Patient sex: F
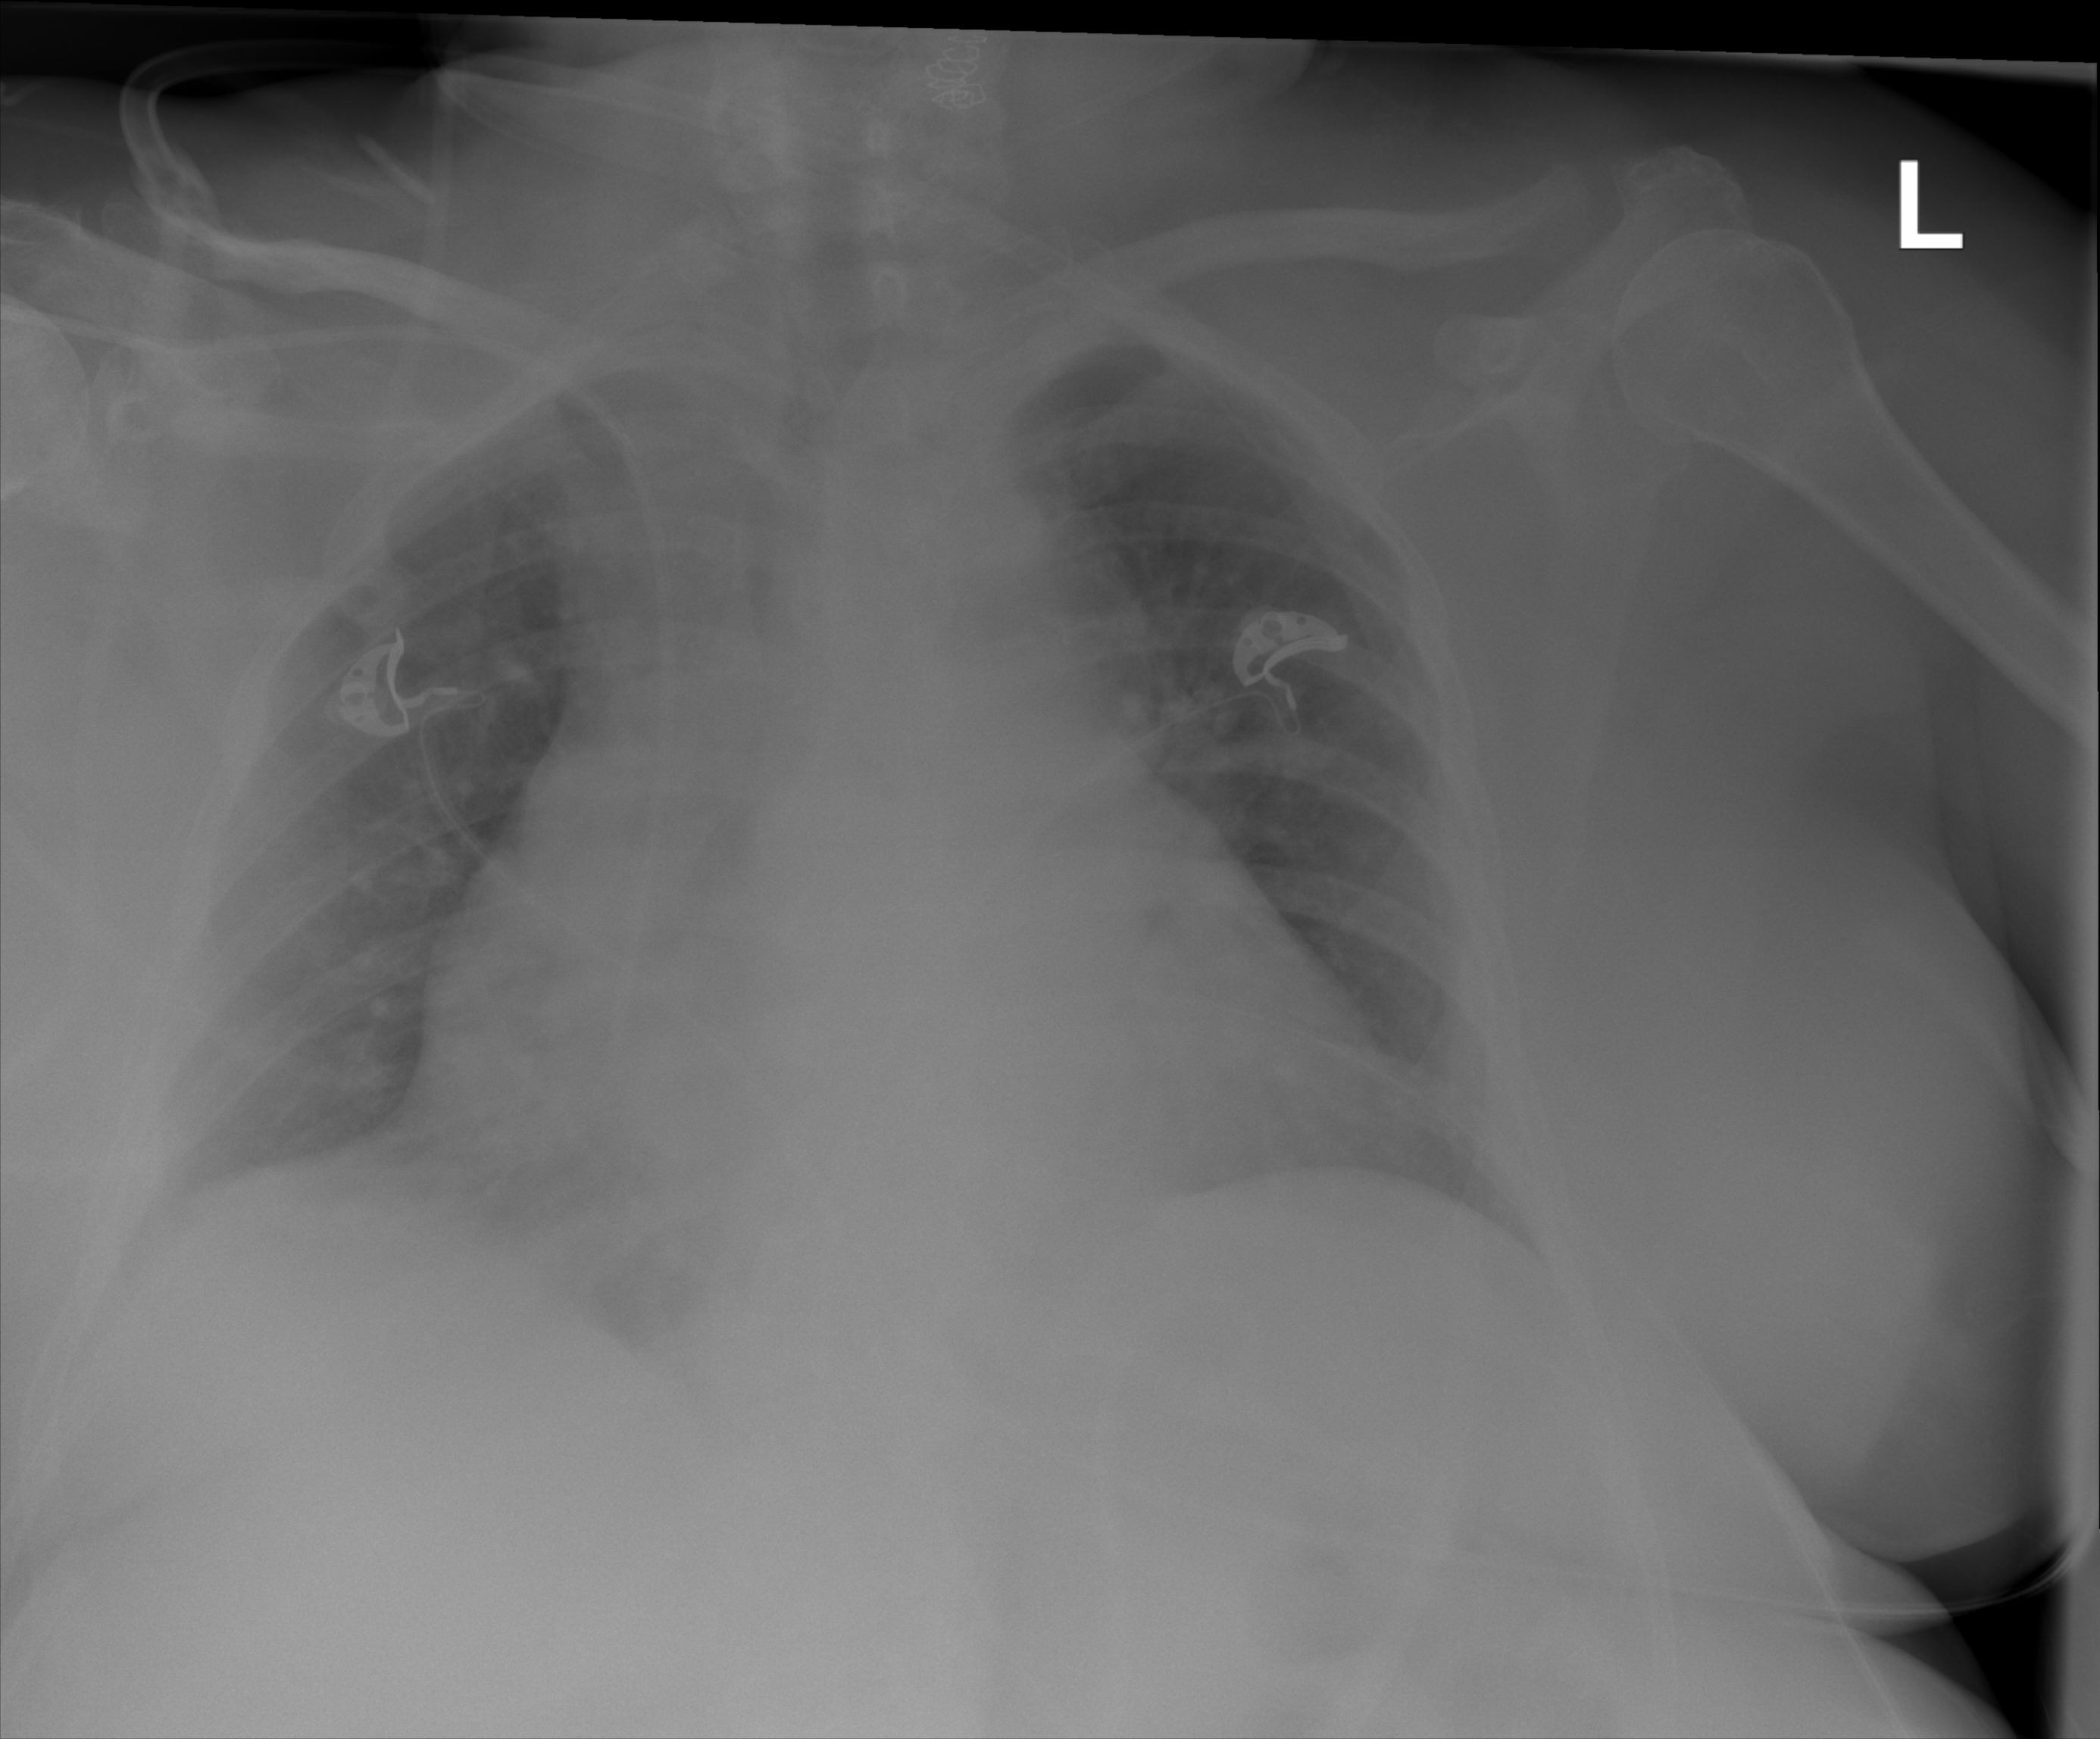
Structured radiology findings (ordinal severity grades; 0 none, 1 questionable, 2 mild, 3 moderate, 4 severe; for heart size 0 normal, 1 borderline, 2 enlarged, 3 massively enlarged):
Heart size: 3
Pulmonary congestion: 1
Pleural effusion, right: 0
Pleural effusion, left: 0
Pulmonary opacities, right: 0
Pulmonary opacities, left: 0
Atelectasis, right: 0
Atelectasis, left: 0